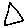
Label: triangle